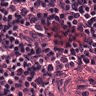
Metastatic tissue present: no